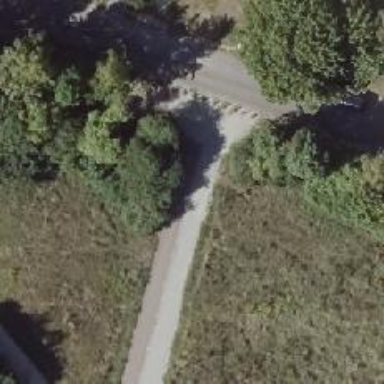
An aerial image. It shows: Asphalt footway.